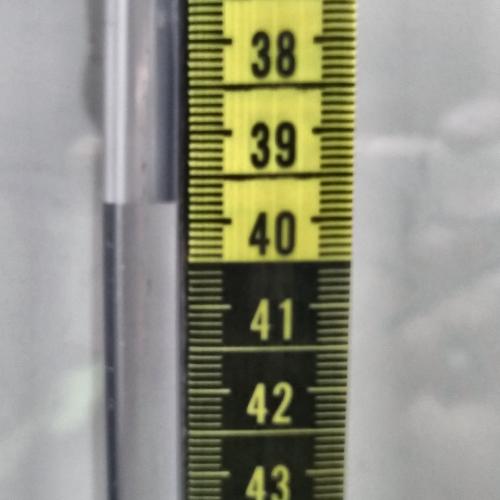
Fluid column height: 39.8 cm